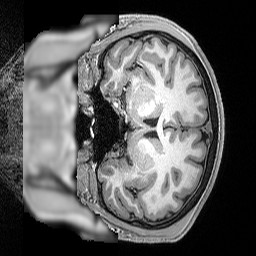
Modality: T1w
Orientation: coronal
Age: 22
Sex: male
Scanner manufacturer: siemens
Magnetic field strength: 3 T
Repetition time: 2.5 s
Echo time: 0.0029 s